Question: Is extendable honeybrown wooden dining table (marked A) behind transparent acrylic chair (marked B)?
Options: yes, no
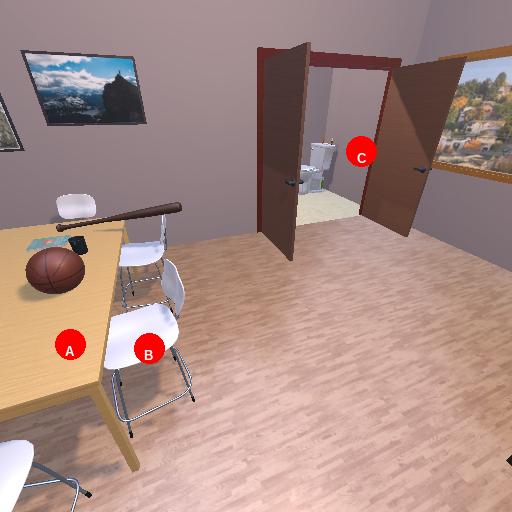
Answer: yes